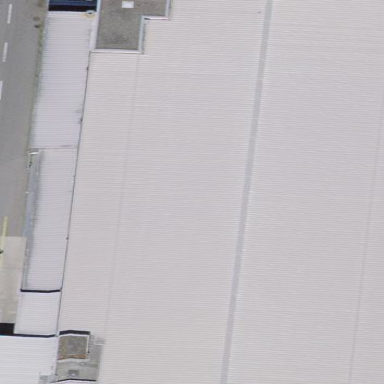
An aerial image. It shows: Industrial building.